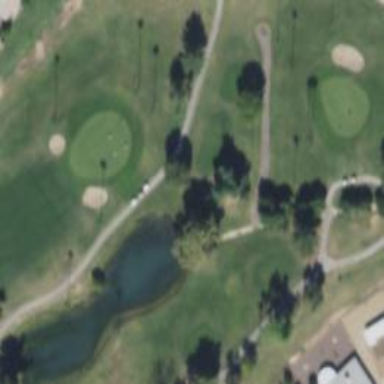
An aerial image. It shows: Passage tunnel near water hazard on golf course.